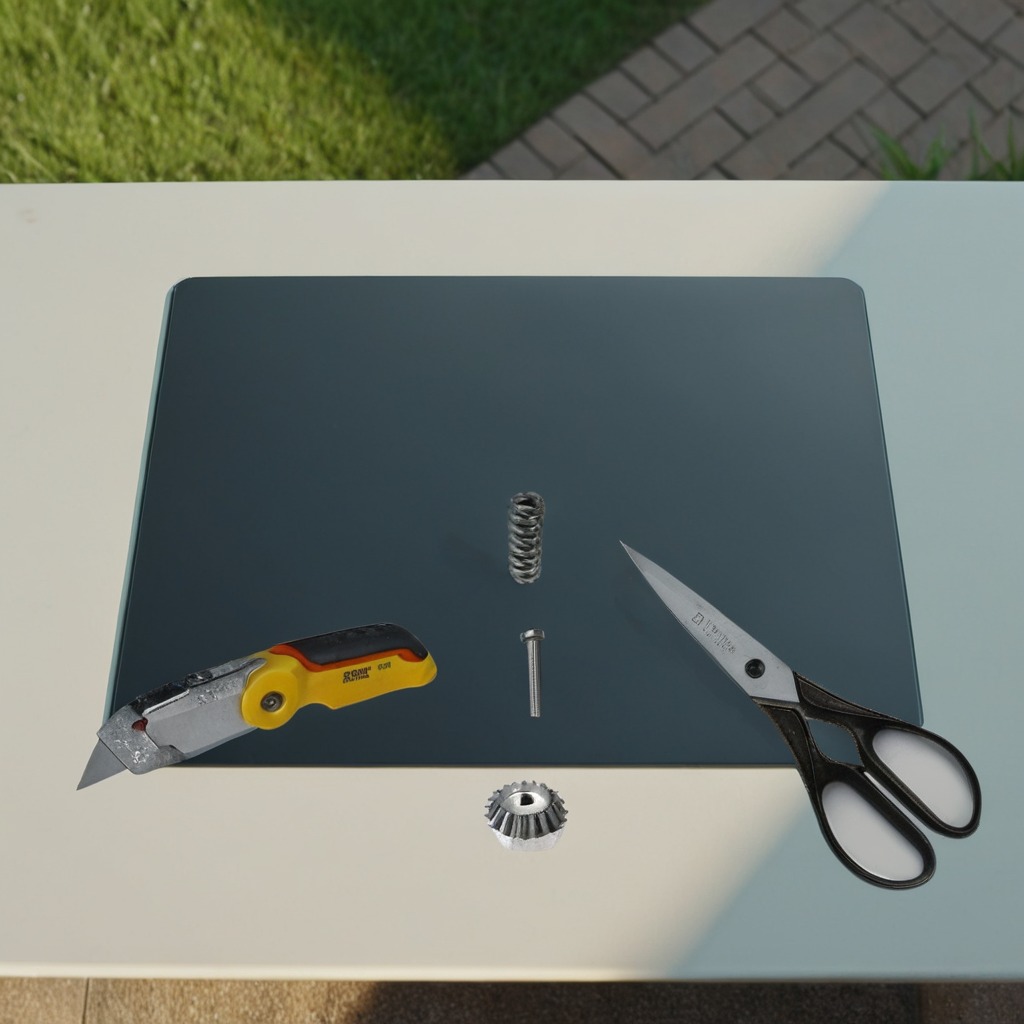
A steel gear with teeth, a utility knife, an iron nail, a coiled metal spring, and a pair of scissors are lying on the textured surface.